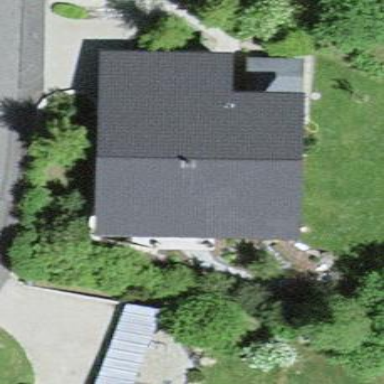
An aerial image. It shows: Simple and straightforward house.